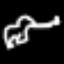
Label: frog